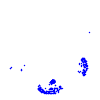
Particle: electron